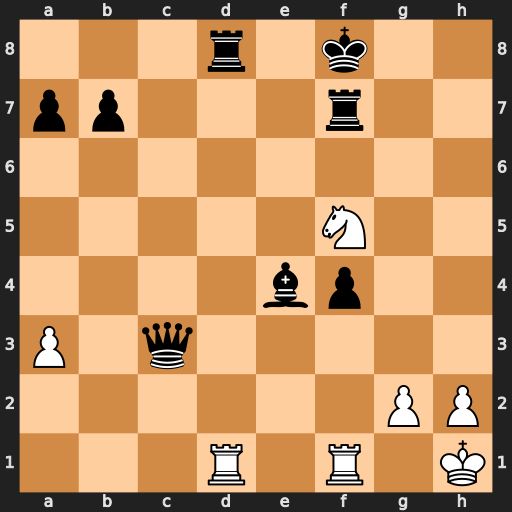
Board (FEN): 3r1k2/pp3r2/8/5N2/4bp2/P1q5/6PP/3R1R1K
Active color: w
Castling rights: -
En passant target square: -
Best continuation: Rxd8#